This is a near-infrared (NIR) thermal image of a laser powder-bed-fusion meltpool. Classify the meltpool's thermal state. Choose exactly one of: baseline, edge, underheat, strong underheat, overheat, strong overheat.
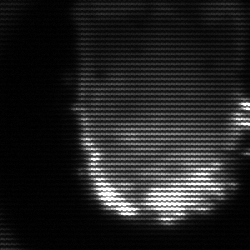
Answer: baseline